Field crop: tomato
Growth stage: 2
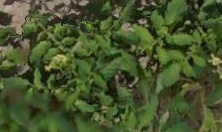
Species: tomato